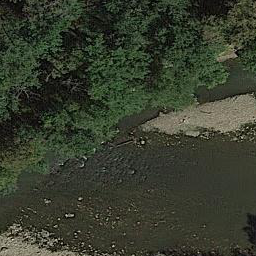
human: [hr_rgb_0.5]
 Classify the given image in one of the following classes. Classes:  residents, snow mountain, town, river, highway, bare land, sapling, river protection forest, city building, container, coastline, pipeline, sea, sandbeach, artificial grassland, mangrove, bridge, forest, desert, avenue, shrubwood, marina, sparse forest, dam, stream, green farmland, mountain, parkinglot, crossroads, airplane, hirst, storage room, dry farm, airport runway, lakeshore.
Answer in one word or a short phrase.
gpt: river protection forest